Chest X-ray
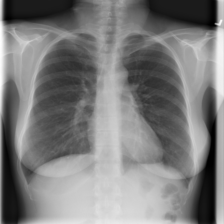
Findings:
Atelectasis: negative
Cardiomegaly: negative
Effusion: negative
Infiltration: negative
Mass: negative
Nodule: negative
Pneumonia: negative
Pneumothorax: negative
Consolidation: negative
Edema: negative
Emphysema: negative
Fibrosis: negative
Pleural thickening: negative
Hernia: negative